Field crop: maize
Growth stage: 2
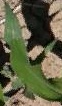
Species: maize